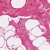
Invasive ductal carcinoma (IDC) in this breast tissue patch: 0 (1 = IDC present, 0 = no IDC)